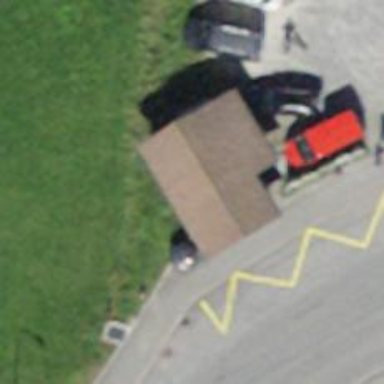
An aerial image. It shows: Waste disposal area for trash.